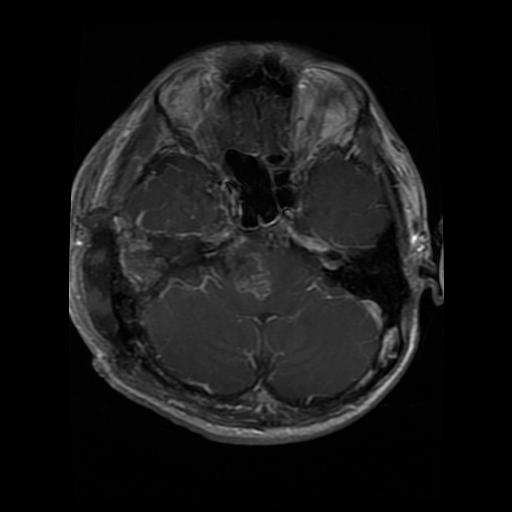
Label: glioma